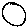
Label: circle